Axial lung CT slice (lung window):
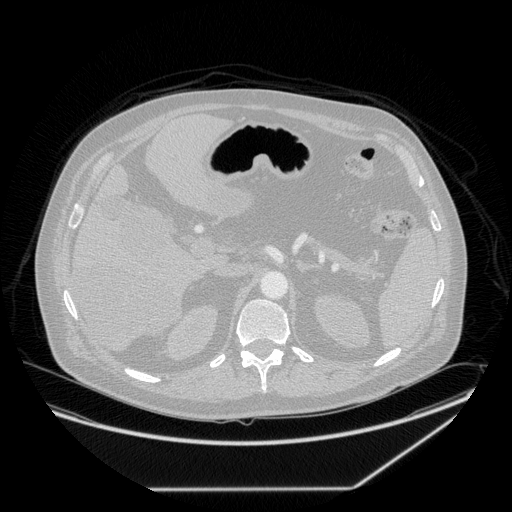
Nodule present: no